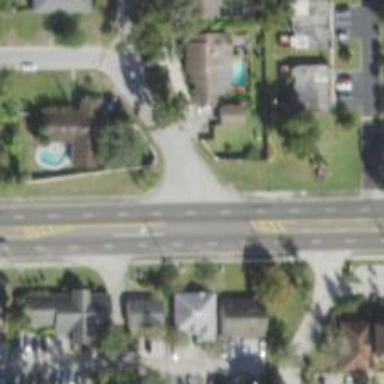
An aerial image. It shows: Unmarked crossing on footway.